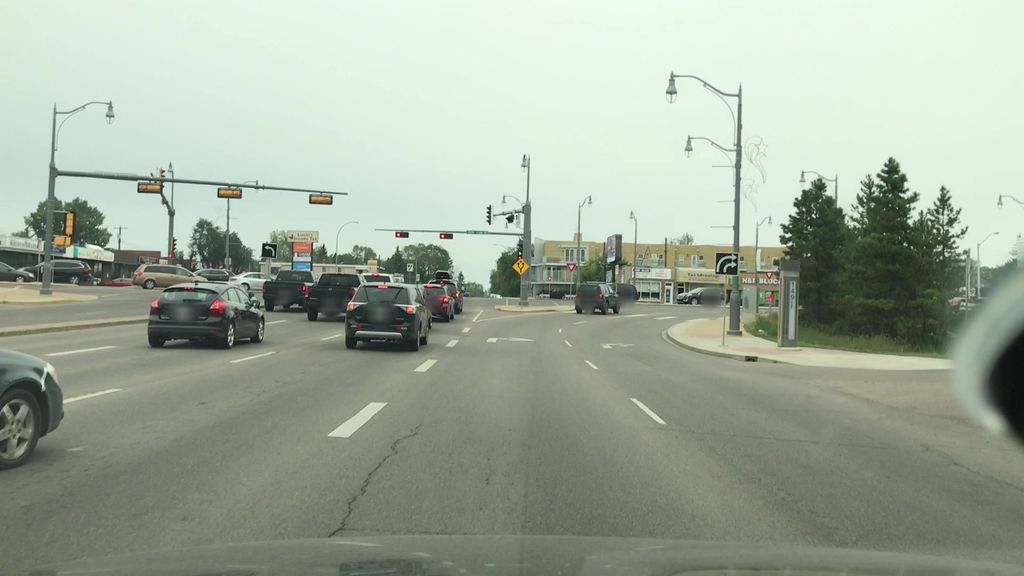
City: edmonton